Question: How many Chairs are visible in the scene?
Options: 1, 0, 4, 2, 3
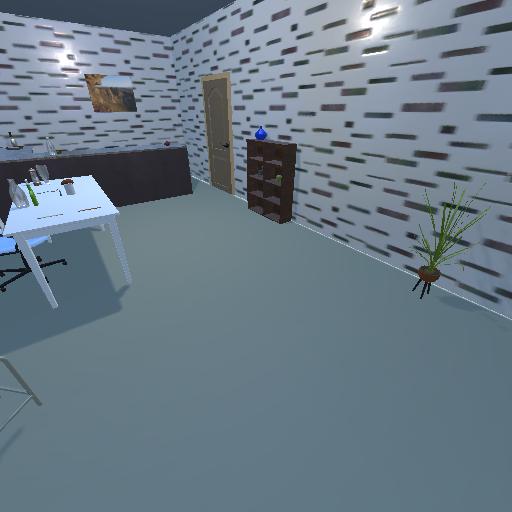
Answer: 1